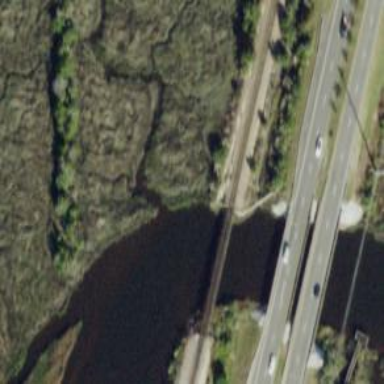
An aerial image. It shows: Bridge over railway line.